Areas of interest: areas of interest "Shanghai Anjisi Ling Automobile Sales and Service Co., Ltd."
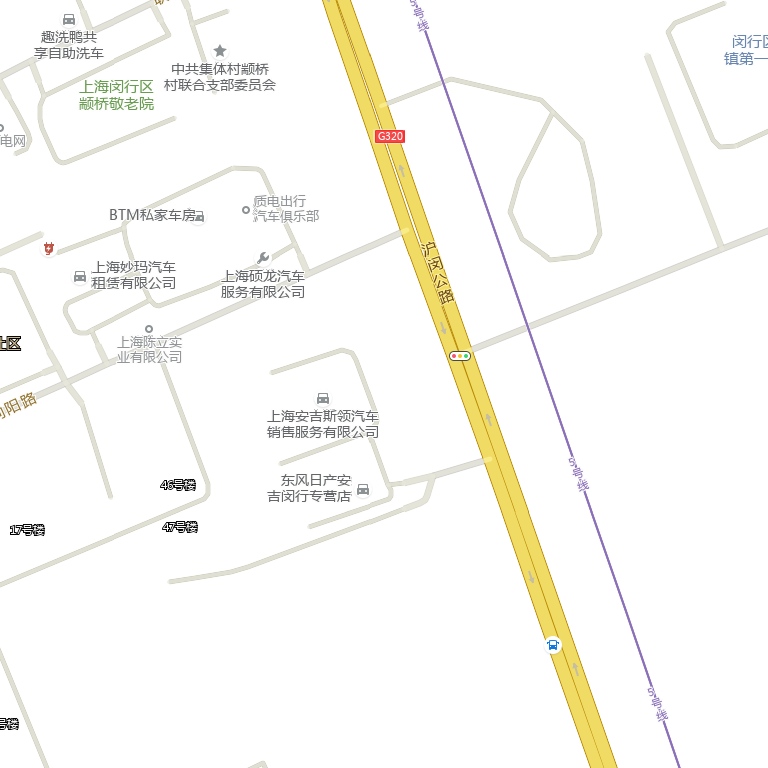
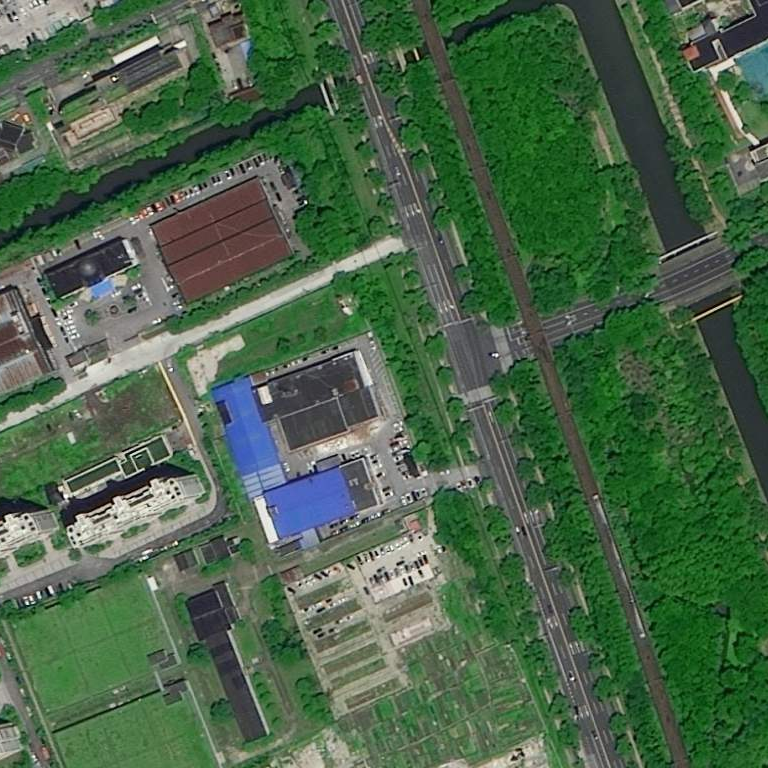